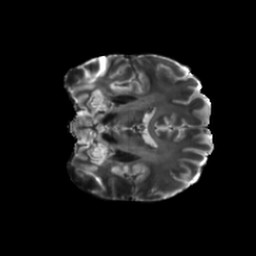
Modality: T2w
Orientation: coronal
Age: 30
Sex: female
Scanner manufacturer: siemens
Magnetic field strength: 6.98 T
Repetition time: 7.776 s
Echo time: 0.076 s